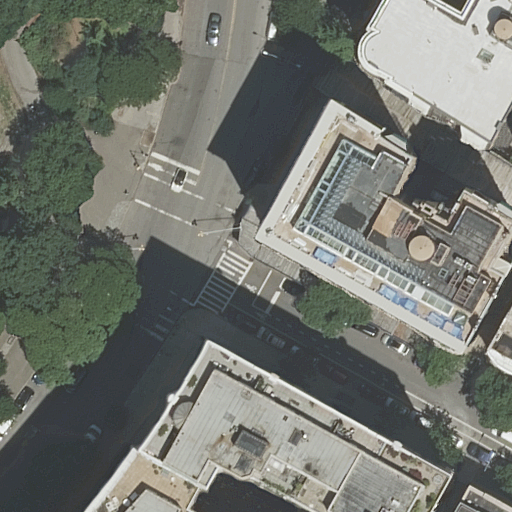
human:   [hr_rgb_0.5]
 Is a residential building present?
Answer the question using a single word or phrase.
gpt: yes

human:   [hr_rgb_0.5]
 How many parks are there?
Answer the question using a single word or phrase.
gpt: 1

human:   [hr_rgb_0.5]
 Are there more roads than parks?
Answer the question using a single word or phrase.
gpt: yes

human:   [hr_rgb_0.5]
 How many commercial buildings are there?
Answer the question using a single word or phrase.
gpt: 0

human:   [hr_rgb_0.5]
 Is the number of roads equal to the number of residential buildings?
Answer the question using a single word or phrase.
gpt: yes

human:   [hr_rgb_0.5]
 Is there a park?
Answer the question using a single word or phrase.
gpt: yes

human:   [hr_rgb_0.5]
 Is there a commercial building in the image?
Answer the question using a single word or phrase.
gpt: no

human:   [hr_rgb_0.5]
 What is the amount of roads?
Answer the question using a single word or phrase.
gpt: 5

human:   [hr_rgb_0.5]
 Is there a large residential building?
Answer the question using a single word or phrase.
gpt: yes

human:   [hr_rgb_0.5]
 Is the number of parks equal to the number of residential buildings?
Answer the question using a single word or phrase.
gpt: no

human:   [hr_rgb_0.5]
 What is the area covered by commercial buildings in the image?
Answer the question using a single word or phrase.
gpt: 0m2

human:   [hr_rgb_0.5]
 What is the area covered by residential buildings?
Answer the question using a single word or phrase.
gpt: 2155m2

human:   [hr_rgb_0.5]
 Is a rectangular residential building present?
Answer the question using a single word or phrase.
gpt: yes

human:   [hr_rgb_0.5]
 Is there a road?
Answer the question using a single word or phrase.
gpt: yes

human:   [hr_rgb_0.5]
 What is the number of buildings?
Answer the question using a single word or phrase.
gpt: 6

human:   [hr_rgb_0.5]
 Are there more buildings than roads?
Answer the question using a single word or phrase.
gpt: yes

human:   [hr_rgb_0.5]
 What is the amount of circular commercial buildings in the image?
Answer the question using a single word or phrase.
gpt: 0

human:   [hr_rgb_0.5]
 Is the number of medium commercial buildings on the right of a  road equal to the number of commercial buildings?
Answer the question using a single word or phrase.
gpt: yes

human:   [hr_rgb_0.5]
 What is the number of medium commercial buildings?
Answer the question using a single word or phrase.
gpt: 0

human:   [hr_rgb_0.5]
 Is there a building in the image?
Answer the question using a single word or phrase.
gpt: yes

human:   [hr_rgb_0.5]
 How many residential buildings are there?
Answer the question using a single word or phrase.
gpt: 5

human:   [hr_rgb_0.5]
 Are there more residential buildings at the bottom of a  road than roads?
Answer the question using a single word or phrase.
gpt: no

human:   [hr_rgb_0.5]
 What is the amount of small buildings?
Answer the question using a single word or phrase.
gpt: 2

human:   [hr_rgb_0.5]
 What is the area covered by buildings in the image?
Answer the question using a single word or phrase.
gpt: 2185m2

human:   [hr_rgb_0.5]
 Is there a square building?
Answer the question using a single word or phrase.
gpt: no

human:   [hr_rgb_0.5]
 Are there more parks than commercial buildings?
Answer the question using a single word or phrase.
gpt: yes

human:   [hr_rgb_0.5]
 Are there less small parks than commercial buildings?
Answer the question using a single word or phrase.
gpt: no

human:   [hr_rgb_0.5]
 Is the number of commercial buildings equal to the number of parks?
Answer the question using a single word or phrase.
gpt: no

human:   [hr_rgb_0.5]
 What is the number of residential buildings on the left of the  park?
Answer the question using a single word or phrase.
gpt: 0

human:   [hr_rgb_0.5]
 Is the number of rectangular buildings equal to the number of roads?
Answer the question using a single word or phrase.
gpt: no

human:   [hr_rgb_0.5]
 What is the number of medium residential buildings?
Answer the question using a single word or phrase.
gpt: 2

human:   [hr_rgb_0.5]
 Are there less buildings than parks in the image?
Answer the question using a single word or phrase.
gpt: no

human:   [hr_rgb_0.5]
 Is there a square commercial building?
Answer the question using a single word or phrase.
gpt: no

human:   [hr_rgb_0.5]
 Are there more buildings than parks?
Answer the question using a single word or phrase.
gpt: yes

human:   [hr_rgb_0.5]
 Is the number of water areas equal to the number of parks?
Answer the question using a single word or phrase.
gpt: no

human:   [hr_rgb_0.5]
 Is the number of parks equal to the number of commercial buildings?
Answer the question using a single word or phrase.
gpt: no

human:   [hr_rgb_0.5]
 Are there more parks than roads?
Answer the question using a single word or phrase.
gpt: no

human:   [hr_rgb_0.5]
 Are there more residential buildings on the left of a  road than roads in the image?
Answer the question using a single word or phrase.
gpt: no

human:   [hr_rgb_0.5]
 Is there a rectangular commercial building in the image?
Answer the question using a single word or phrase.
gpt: no

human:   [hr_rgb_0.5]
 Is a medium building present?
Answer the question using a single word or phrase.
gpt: yes

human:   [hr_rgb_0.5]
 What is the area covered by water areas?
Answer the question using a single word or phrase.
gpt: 0m2

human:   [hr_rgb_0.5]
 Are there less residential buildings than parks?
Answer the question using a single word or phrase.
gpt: no

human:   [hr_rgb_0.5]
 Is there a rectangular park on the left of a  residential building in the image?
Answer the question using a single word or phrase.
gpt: yes

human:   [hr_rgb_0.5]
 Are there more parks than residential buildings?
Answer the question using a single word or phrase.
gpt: no

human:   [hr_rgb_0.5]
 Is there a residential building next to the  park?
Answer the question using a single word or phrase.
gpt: yes

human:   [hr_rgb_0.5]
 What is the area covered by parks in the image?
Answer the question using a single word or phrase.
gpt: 3958m2

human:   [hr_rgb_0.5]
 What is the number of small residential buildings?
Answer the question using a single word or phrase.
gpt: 1

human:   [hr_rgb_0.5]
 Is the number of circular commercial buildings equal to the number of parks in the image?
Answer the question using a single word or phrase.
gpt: no

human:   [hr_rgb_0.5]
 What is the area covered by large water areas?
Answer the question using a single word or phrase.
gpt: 0m2

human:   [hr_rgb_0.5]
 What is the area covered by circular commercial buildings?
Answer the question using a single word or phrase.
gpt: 0m2

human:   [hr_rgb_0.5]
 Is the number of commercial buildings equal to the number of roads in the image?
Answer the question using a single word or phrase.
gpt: no

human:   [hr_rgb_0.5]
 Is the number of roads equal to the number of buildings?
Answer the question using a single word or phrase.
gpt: no

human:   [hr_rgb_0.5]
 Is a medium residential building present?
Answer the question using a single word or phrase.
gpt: yes

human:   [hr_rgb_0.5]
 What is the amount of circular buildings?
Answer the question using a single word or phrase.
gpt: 0

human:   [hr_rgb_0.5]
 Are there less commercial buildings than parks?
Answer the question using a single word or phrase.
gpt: yes

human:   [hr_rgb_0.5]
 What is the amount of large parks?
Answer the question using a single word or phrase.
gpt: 1

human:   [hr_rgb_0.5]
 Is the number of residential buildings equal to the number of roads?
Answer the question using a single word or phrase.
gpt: yes

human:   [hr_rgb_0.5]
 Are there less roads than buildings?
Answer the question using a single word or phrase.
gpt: yes

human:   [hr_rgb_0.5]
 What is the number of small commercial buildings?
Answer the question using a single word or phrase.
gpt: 0

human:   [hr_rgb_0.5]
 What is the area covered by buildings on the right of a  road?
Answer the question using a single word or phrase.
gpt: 2015m2

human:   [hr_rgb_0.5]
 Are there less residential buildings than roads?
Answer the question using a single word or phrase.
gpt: no

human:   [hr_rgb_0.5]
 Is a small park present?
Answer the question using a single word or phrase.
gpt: no

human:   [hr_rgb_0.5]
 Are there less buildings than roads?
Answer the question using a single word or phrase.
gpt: no

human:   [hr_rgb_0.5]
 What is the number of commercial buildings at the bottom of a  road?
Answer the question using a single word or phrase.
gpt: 0